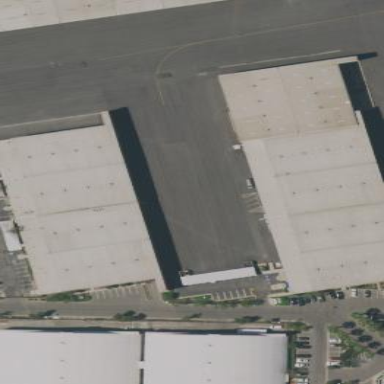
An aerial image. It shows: Hangar building.